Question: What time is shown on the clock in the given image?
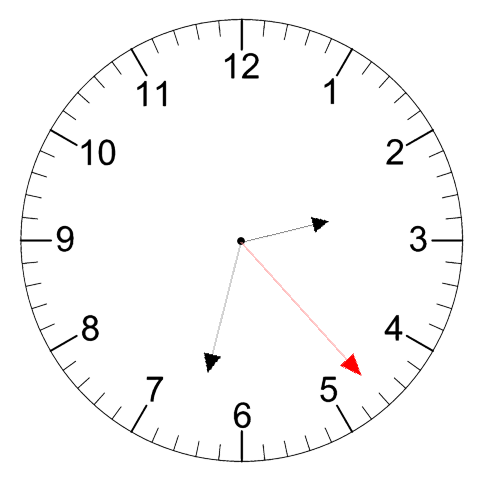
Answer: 02:32:23